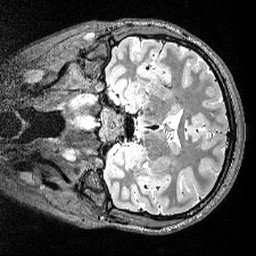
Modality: T2w
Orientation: coronal
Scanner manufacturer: siemens
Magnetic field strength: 3 T
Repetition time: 3.2 s
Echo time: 0.566 s